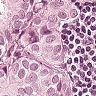
Metastatic tissue present: yes